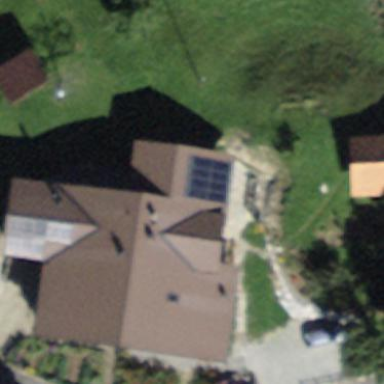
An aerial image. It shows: Residential building.